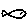
Label: fish